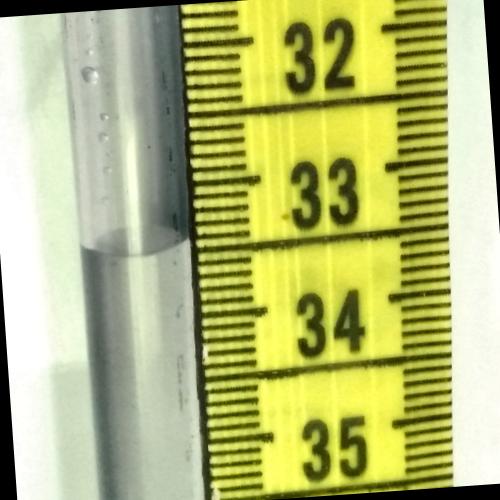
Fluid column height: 33.4 cm